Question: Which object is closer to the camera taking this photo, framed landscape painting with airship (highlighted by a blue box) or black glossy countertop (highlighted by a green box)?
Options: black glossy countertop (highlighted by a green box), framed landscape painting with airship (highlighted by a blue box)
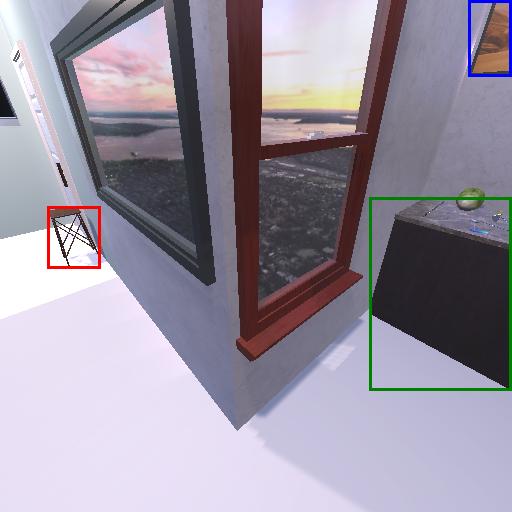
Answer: black glossy countertop (highlighted by a green box)